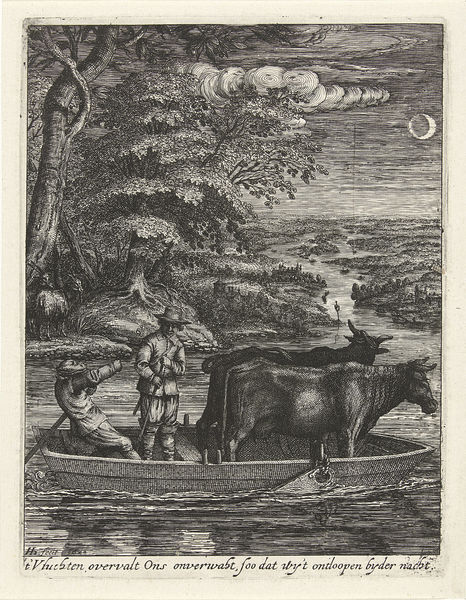
Titel: Oversteek bij maanlicht
Künstler: Hendrick (I) Hondius
Standort: Amsterdam
Institution: Rijksmuseum
Schlagwörter: baum, wasser, wolken, bäume, fluss, landschaft, see, ufer, hut, männer, nacht, tiere, wiese, wolke, kühe, bauern, boot, boote, kahn, ruder, schrift, grafik, nebel, kuh, ruderboot, rudern, bauer, mond, rinder, druck, stich, text, fähre, kupferstich, stier, europa, ziegen, zeile, staken, überfahrt, landscape, painting, people, boat, stsick, cattle, lanscape